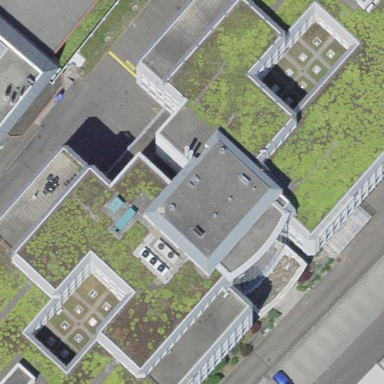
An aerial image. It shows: Office building.